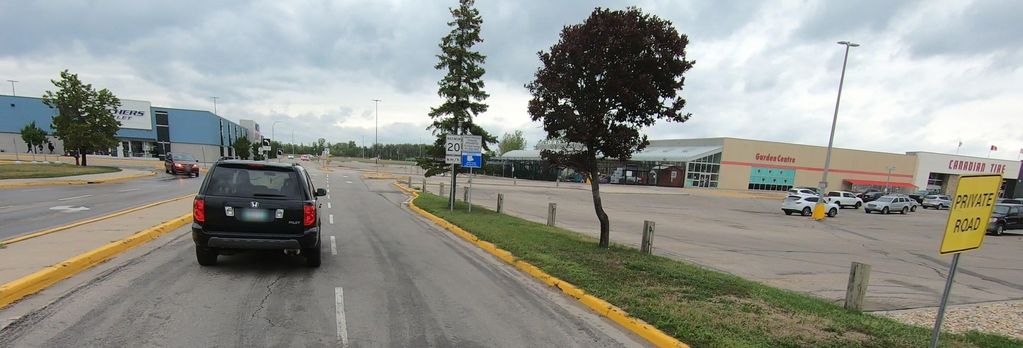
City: winnipeg